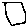
Label: hexagon